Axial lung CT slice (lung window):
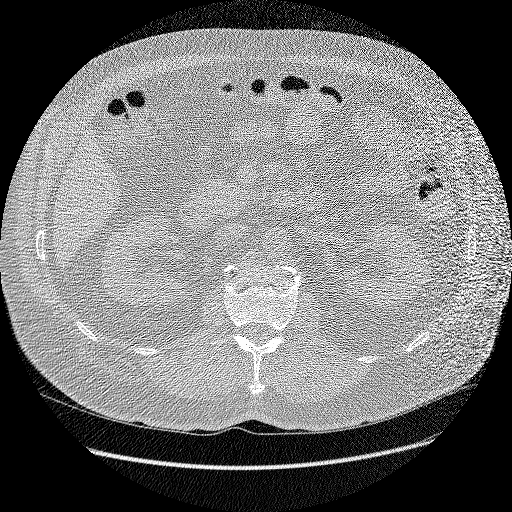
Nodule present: no